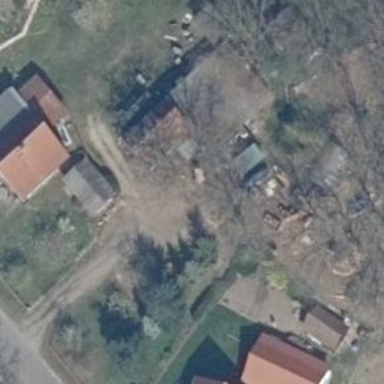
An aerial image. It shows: Driveway.